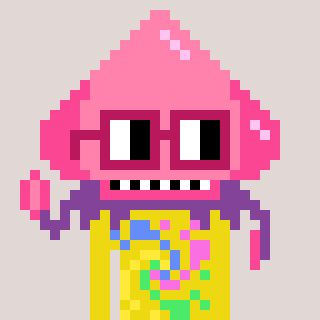
a pixel art character with square dark red glasses, a squid-shaped head and a yellow-colored body on a warm background